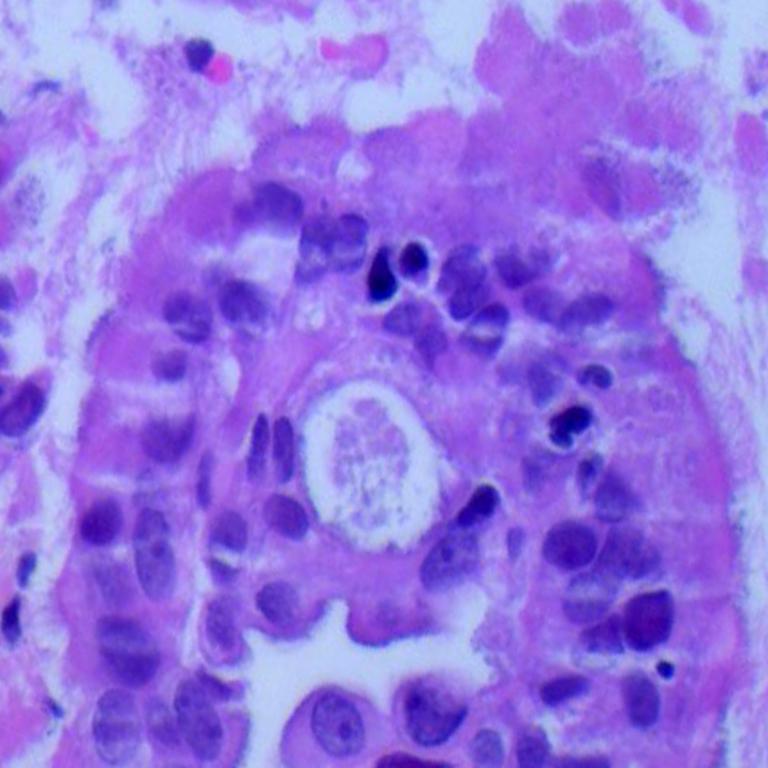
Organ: lung
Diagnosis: adenocarcinomas